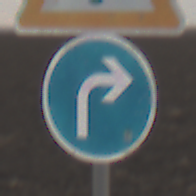
Verkehrszeichen: VorgeschriebeneFahrtrichtungRechts
Zusatzzeichen oben: Lichtzeichenanlage
Umgebung: Outdoor, Nature
Tageszeit: MorningAfternoon
Wetter: Overcast
Licht: Natural
Jahreszeit: NotSpecified
Kontrast: LowContrast